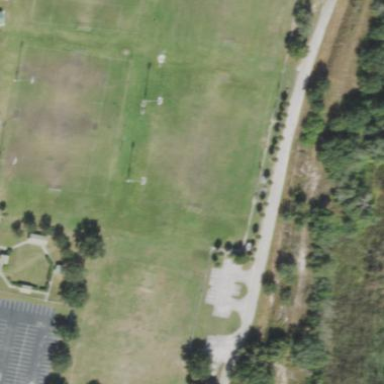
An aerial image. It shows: Soccer pitch for leisureland activities.